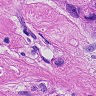
Metastatic tissue present: yes